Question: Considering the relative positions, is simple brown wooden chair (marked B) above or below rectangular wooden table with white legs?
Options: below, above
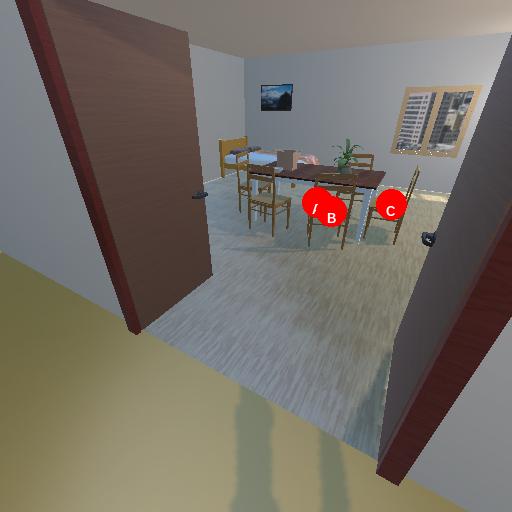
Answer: below